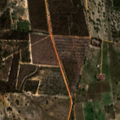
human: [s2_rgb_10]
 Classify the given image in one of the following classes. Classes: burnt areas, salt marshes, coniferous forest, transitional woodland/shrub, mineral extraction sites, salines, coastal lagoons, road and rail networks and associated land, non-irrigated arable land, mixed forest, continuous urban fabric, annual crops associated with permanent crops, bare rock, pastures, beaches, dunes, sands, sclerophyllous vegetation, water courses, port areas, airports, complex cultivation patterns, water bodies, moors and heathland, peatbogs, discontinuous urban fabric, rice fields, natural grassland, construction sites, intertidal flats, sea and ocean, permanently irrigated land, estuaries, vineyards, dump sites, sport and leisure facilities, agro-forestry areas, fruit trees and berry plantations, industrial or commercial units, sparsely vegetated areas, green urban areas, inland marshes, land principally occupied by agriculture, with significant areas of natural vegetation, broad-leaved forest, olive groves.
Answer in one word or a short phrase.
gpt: annual crops associated with permanent crops, land principally occupied by agriculture, with significant areas of natural vegetation, agro-forestry areas, broad-leaved forest, transitional woodland/shrub